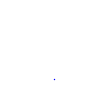
Particle: proton